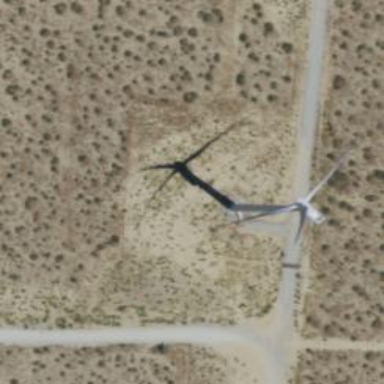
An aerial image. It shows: Wind power generator with horizontal axis wind turbine manufactured by Vestas.